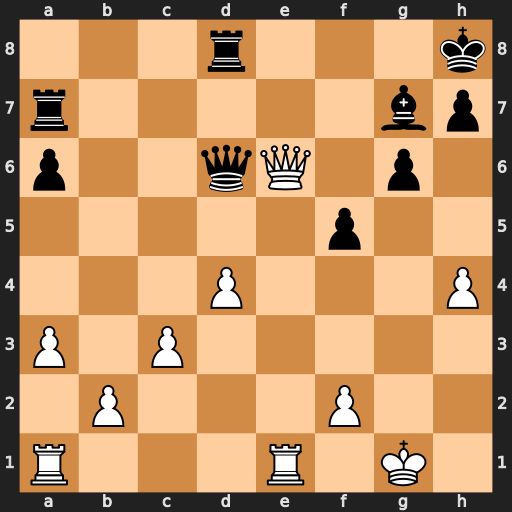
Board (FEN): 3r3k/r5bp/p2qQ1p1/5p2/3P3P/P1P5/1P3P2/R3R1K1
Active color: w
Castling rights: -
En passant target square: -
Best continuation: Qxd6 Rxd6 Re8+ Bf8 Rxf8+